Question: When I put this line
'''
<script type="text/javascript" src="http://static.citygridmedia.com/ads/scripts/v2/loader.js"></script>
'''
to my html-file (inside or outside '<head></head>'), and I get failed-GET request.
(same experience in fiddle <URL>

However, if I open this link directly on browser, everything looks normal (e.i. I see the script when I open this link: <URL>.
Why I cannot load this script on html page?
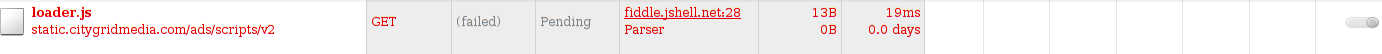
Answer: Here is loading fine, even in jsFiddle. Maybe you're facing some weird problem with your internet.